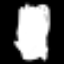
Label: octagon